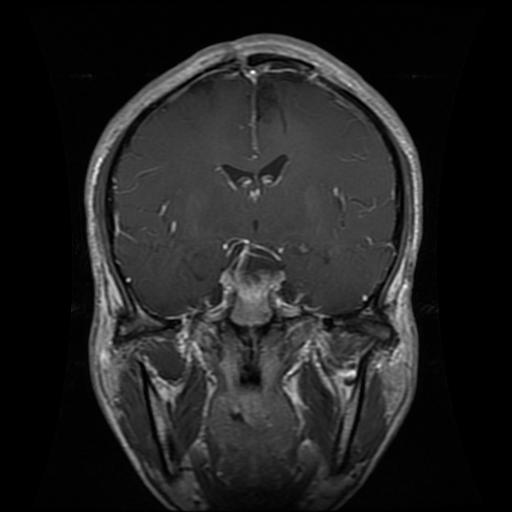
Label: glioma